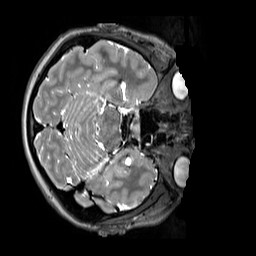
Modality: T2w
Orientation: axial
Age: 11
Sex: female
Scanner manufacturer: siemens
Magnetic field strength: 3 T
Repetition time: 3.2 s
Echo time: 0.408 s